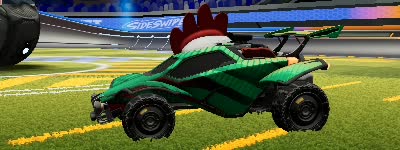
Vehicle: octane